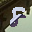
Label: 8